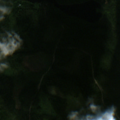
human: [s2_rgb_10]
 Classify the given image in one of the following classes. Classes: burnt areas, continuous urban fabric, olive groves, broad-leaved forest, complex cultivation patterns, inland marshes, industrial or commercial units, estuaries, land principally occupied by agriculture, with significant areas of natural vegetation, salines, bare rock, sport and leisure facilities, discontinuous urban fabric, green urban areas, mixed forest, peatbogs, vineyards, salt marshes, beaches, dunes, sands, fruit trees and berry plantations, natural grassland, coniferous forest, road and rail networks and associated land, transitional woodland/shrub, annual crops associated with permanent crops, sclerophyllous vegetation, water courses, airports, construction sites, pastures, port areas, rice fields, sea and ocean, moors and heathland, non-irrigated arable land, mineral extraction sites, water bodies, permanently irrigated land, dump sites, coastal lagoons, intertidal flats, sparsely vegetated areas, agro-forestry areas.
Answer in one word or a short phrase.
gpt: coniferous forest, mixed forest, water bodies